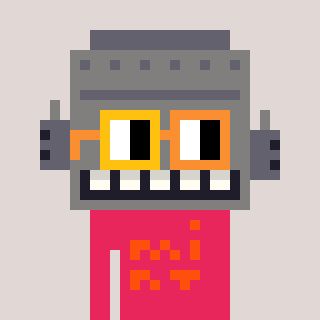
a pixel art character with square yellow and orange glasses, a robot-shaped head and a redpinkish-colored body on a warm background